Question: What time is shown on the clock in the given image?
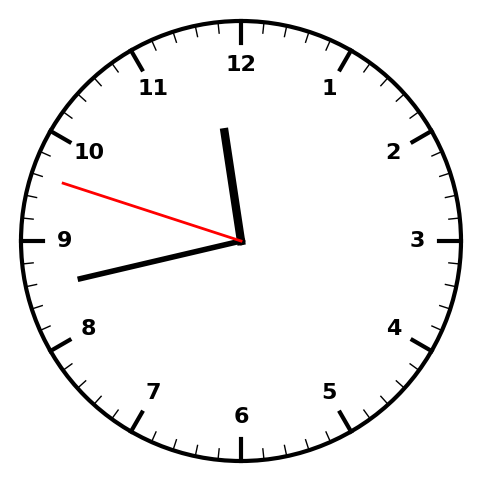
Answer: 11:42:48